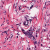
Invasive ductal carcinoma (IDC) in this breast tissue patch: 0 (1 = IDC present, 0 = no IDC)